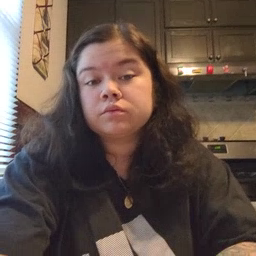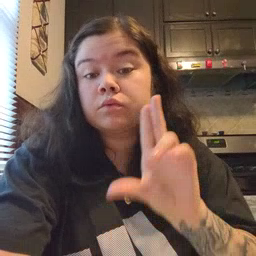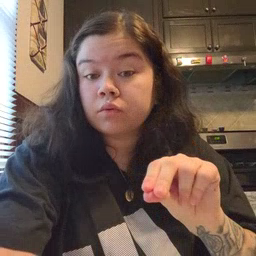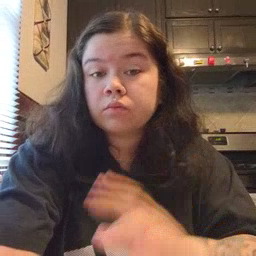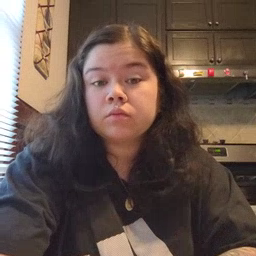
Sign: no